Question: I have only two ViewControllers in my app
Storyboard setting: -

I have a push segue directly connected from my 'ViewController' to MainTableViewController.I want to my app to redirect to Main View as soon as user enters the right passcode.
Here is my code: -
'''
- (IBAction)checkInput
{
NSMutableString *aString = [NSMutableString stringWithFormat:firstDigit.text];
[aString appendFormat:secondDigit.text];
[aString appendFormat:thirdDigit.text];
[aString appendFormat:fourthDigit.text];
if([aString isEqualToString:@"1111"])
{
result.text = @"Right Password";
//UIStoryboard *sb = [UIStoryboard storyboardWithName:@"MainStoryBoard" bundle:nil];
//UITableViewController *tvc = [self.storyboard instantiateViewControllerWithIdentifier:@"mainTableViewController"];
//[self.navigationController pushViewController:tvc animated:YES];
//[self removeFromParentViewController];
[self performSegueWithIdentifier:@"mainSegue" sender:self];
}
else {
result.text = @"Wrong Password";
}
NSLog(@"%@", aString);
}
'''
'checkInput' is getting called as soon as user enters the last digit. I am calling it on 'Editing did End' of my fourth TextField.
Any help would be really appreciated.
Thanks
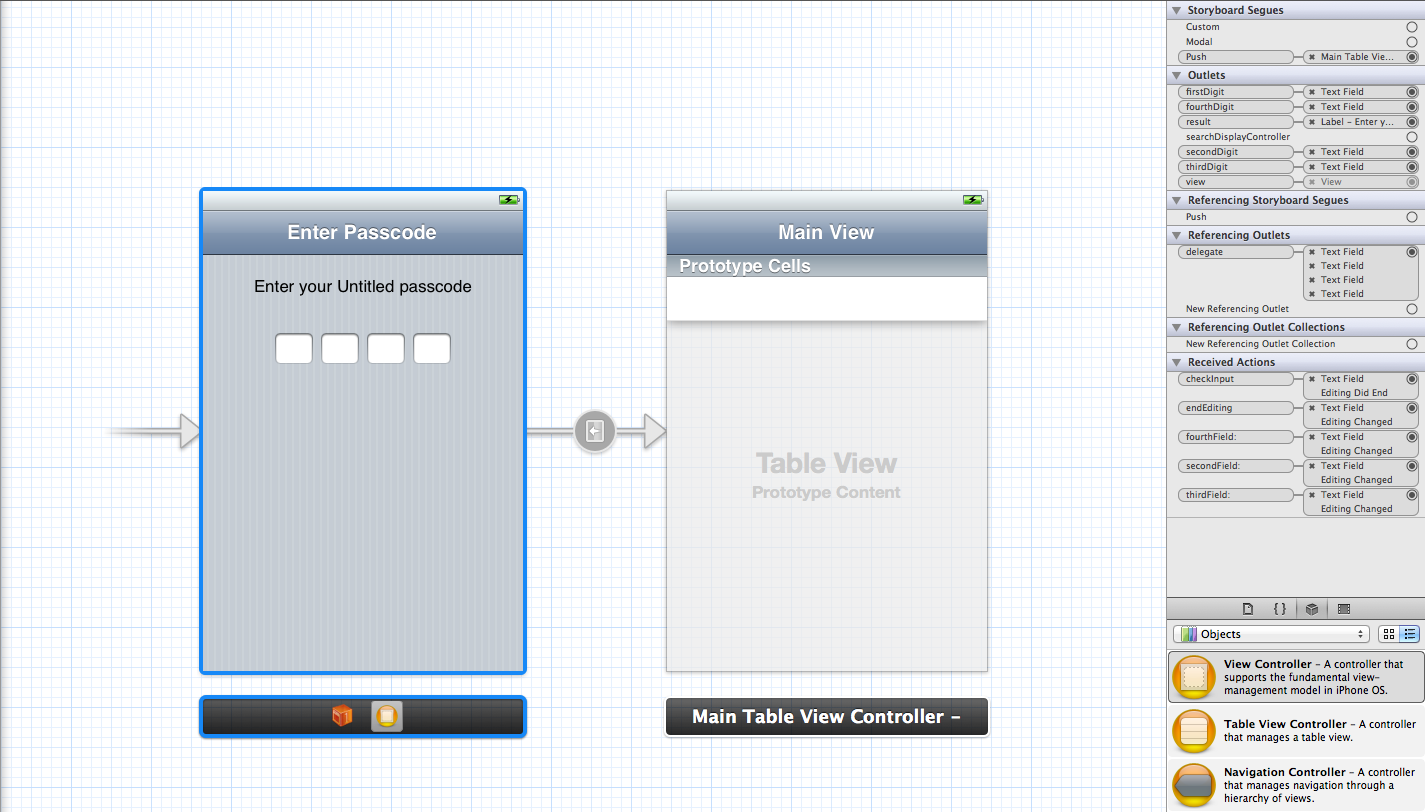
Answer: Another idea is to embed your main view in a navigation view controller and use it as initial vc. Then present the passcode vc modaly when its needed on top of the main vc. Another advantage of this way is that you now can use 'popToViewController:animated:' which you can not use this way at the moment.
'''
initial vc ----> main vc
|
|
modaly
|
|
pass code vc
'''